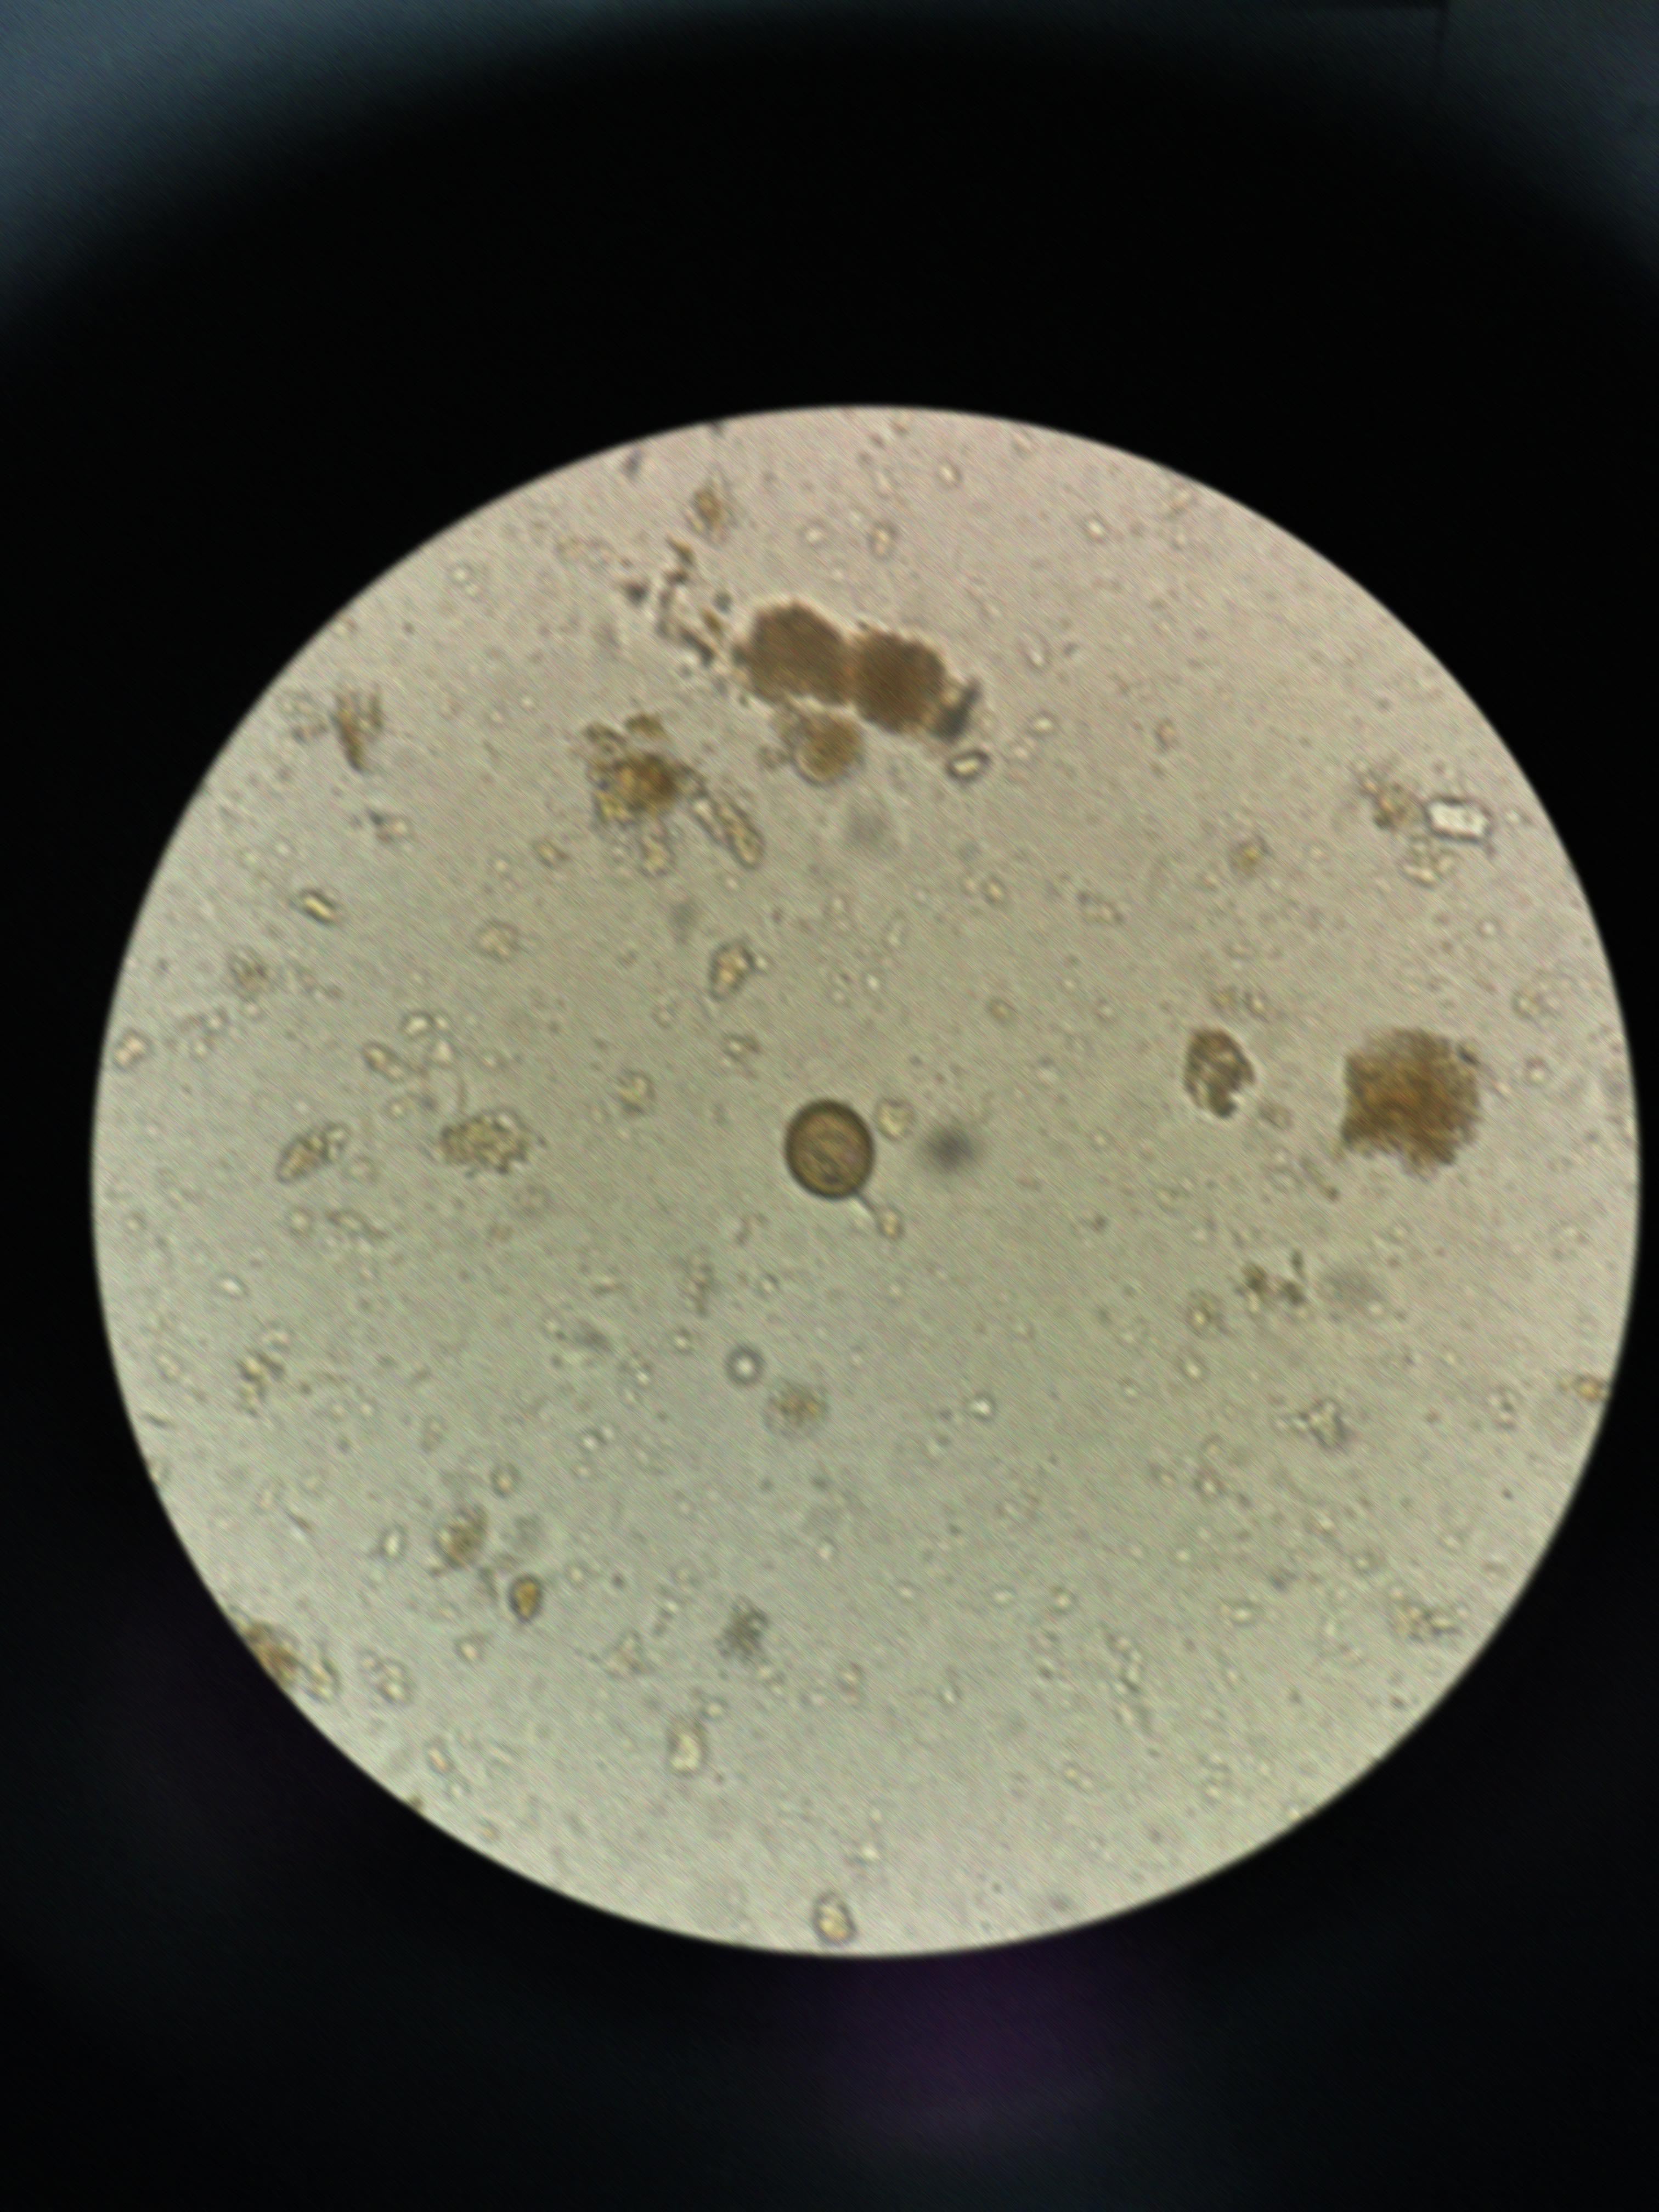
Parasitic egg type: Taenia spp. egg